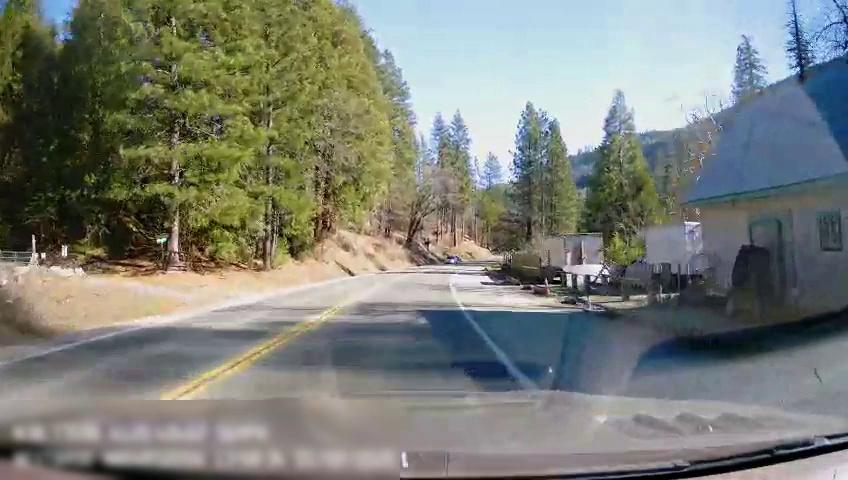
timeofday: Day
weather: Sunny
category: Drivable Space
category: Drivable Space
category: Vehicles | Car
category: Lanes | Opposite Lane
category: Lanes | Current Lane
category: Lanes | Opposite Lane
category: Lanes | Current Lane